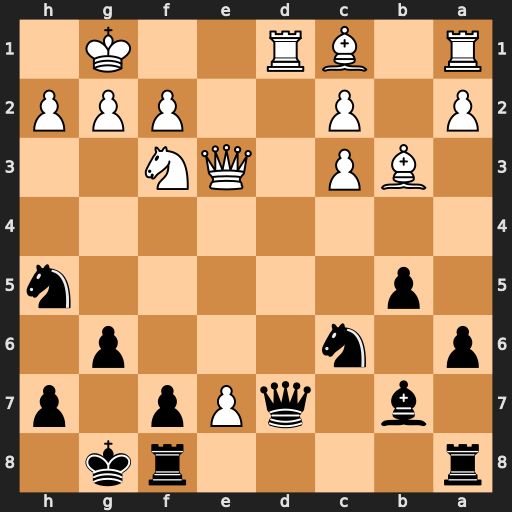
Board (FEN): r4rk1/1b1qPp1p/p1n3p1/1p5n/8/1BP1QN2/P1P2PPP/R1BR2K1
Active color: b
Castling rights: -
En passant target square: -
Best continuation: Qxd1+ Qe1 Qxe1+